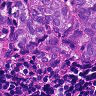
Metastatic tissue present: yes